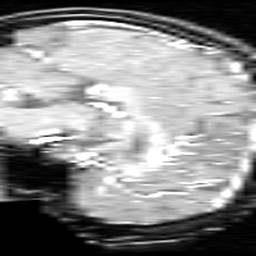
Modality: inplaneT1
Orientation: sagittal
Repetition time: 0.2 s
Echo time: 0.0036 s